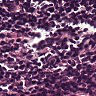
Metastatic tissue present: no